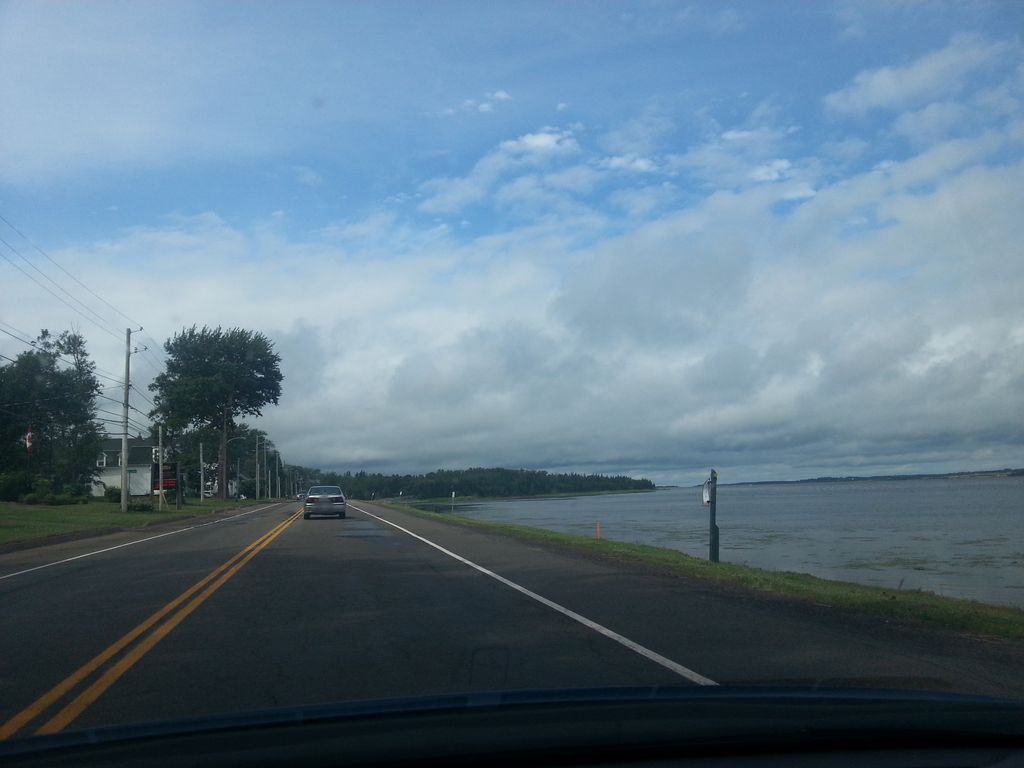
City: charlottetown